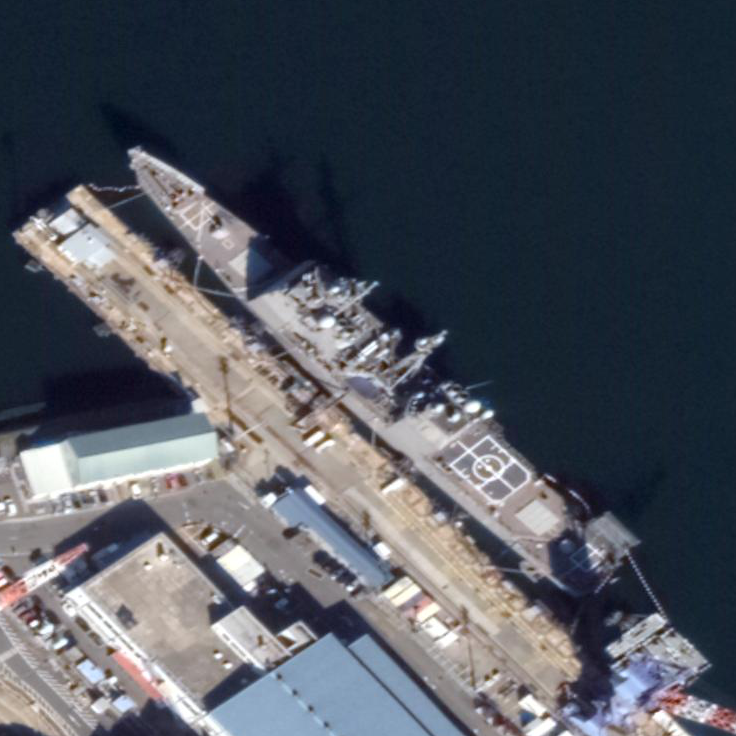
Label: Ticonderoga-class_cruiser